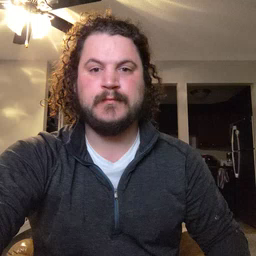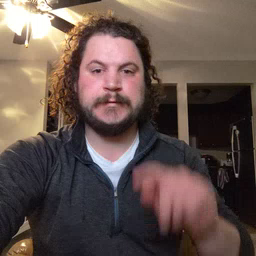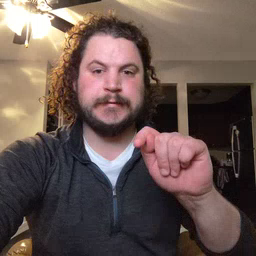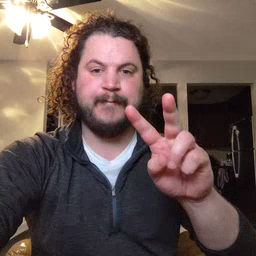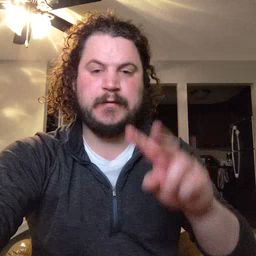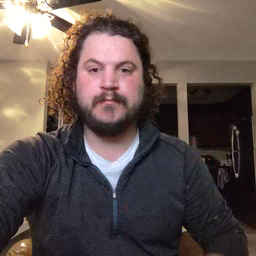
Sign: TV